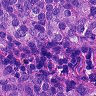
Metastatic tissue present: yes